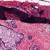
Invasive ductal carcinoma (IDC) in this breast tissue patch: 0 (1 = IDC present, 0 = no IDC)